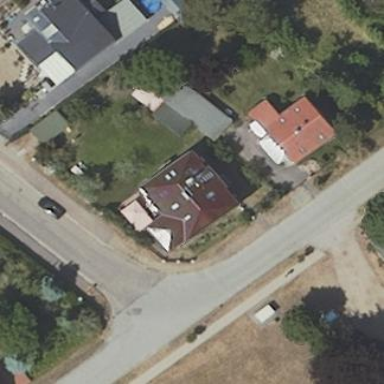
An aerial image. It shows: Simple and straightforward house.